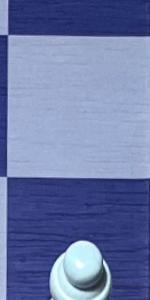
Label: Empty